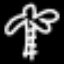
Label: palm tree